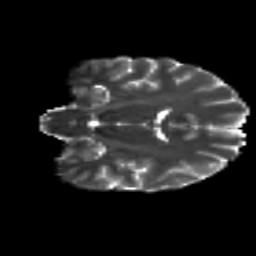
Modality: T2w
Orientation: coronal
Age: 23
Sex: female
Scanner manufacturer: siemens
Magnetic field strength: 3 T
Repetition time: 8.8 s
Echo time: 0.085 s